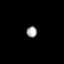
Tissue: skin
Cell type: Epithelial cells
Senescence score: 0.2512
Nuclear area (px): 112
Mean DAPI intensity: 163.964